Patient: sex F, age 54
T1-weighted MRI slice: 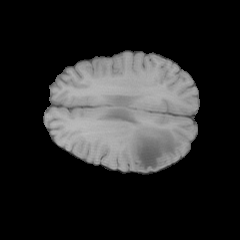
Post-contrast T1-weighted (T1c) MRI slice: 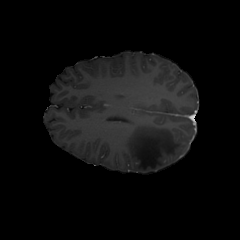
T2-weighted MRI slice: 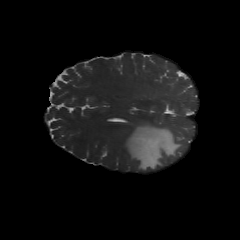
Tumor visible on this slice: yes
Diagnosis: Glioblastoma, IDH-wildtype
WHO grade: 4